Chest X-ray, PA view. Patient: 45 years old, sex F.
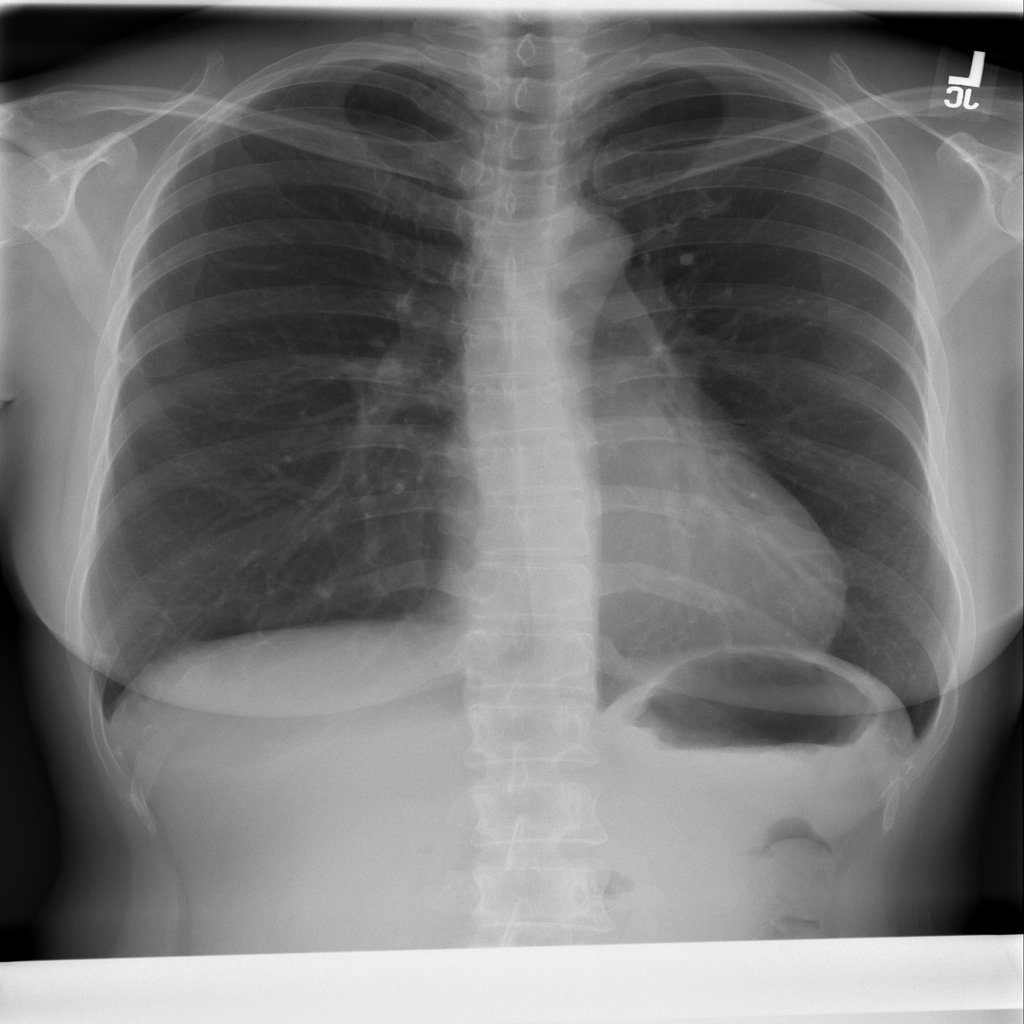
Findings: No Finding